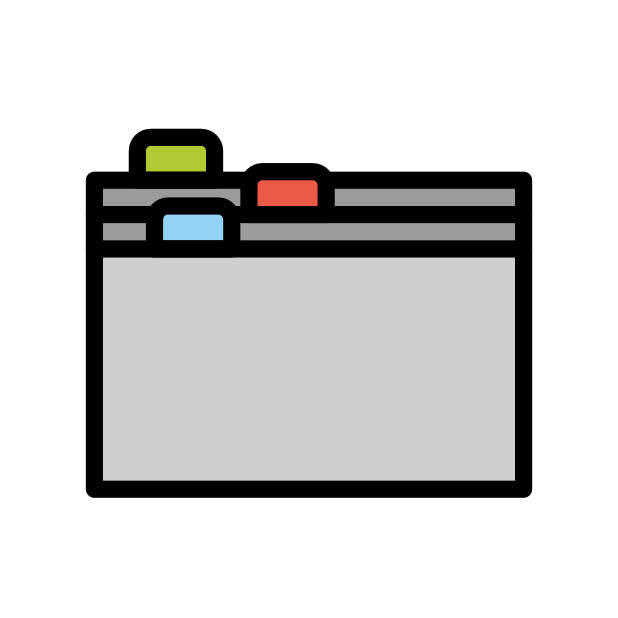
card index dividers